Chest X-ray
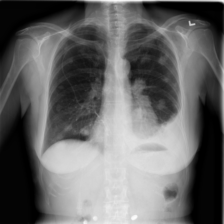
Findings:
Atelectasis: negative
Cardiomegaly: negative
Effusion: negative
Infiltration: negative
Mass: negative
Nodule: negative
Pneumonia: negative
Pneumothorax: negative
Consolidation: negative
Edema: negative
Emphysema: negative
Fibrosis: negative
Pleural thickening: negative
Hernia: negative